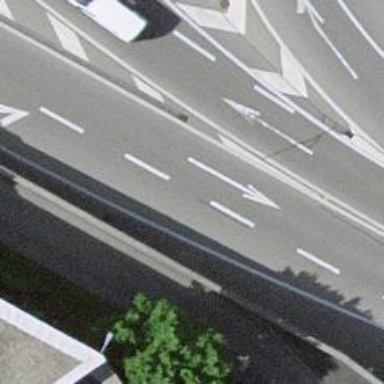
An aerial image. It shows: Trunk link road with asphalt surface.